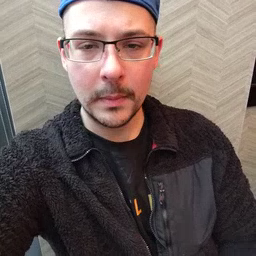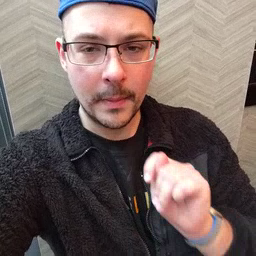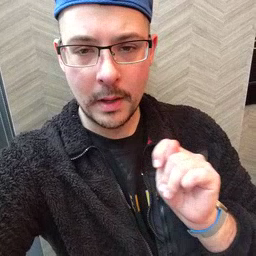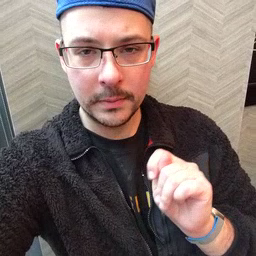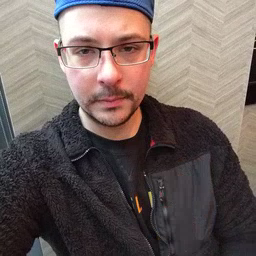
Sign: potty